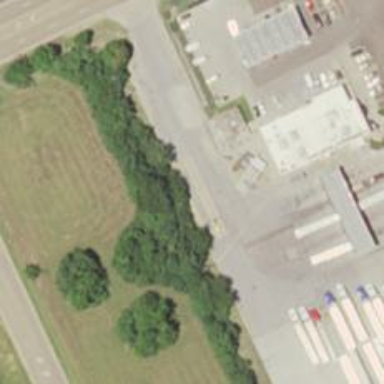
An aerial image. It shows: Weighbridge facility.